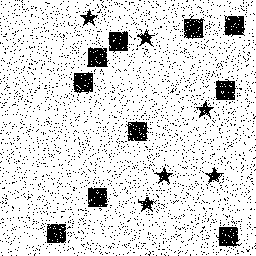
Squares: 10
Triangles: 0
Stars: 6
Total shapes: 16